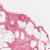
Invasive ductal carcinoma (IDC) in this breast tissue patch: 0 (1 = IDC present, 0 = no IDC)